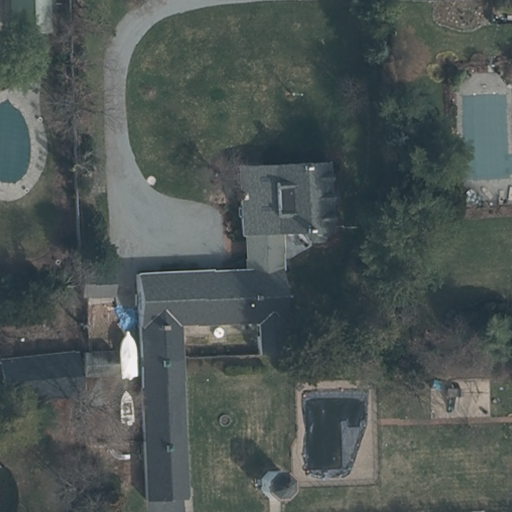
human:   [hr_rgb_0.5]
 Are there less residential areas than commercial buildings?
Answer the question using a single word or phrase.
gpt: no

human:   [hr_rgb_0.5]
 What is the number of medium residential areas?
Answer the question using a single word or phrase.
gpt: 0

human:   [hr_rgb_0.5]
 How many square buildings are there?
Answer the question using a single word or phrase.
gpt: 0

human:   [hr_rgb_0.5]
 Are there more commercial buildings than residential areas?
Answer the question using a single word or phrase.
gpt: no

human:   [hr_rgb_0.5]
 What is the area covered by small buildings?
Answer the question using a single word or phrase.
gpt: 112m2

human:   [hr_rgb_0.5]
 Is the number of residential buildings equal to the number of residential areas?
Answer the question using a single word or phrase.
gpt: yes

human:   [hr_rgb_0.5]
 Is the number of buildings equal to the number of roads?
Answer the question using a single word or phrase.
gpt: no

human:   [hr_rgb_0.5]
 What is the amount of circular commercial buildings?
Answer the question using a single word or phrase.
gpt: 0

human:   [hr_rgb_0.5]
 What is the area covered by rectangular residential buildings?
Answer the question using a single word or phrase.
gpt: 0m2

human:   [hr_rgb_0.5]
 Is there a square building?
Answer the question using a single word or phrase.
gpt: no

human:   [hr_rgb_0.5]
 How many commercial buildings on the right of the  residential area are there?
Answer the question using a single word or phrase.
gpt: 0

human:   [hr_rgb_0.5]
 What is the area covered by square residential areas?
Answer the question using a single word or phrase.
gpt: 0m2

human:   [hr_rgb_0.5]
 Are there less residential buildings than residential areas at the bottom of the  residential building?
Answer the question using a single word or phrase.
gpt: no

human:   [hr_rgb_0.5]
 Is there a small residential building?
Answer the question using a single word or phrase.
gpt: no

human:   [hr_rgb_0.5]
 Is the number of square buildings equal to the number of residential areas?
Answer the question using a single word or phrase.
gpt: no

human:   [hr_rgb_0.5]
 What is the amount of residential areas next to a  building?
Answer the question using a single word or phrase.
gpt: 1

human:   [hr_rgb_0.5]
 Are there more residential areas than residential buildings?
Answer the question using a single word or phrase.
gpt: no

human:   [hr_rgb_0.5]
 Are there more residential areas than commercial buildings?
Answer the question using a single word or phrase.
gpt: yes

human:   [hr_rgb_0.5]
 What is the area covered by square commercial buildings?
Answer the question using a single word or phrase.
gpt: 0m2

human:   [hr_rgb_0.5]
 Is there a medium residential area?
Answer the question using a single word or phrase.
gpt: no

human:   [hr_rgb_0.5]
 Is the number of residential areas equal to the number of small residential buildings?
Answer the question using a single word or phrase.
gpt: no

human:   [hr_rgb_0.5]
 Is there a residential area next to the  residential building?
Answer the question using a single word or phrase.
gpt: yes

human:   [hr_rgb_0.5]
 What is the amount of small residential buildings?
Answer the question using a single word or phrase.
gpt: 0

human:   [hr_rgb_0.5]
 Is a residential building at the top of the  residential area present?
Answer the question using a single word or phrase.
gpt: yes

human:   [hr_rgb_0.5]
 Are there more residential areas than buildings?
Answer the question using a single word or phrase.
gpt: no

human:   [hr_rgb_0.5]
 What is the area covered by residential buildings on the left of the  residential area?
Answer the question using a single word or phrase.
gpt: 0m2

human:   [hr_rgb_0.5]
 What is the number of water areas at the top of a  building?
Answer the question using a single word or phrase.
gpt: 0

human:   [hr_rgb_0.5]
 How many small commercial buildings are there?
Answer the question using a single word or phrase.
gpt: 0

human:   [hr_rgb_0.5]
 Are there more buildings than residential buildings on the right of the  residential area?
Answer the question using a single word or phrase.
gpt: yes

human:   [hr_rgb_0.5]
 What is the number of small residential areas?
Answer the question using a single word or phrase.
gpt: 0

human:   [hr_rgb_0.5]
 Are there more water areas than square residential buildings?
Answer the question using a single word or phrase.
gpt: no

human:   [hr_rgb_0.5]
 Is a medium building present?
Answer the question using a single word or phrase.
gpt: yes

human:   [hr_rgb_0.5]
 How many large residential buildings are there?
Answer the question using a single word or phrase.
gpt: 1

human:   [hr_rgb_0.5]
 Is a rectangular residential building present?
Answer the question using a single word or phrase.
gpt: no

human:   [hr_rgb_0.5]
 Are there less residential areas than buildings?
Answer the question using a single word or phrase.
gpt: yes

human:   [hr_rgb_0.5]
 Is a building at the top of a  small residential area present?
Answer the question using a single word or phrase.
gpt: no